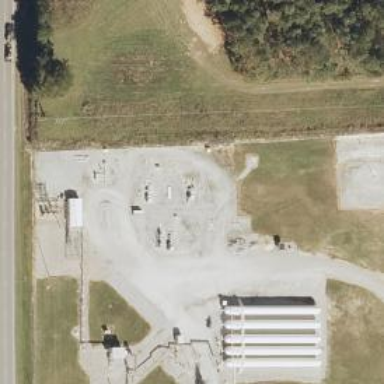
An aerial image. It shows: Industrial area with pumping substation.